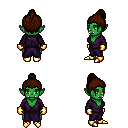
a pixel art fantasy rpg character, female body template, orc, green skin, purple robe, teal pants, brown short topknot hairstyle, gold gloves, gold boots, four views (front, back, left, right), 2x2 character sprite sheet, small pixel art, hard edges, no anti-aliasing